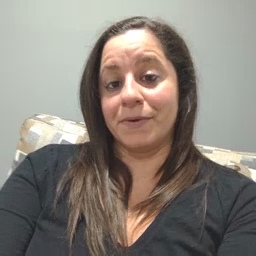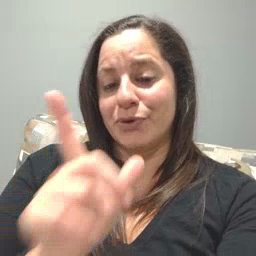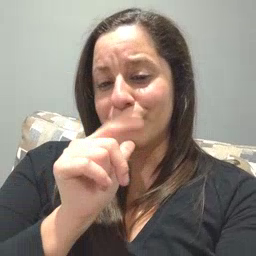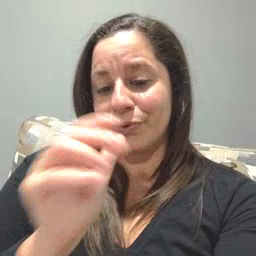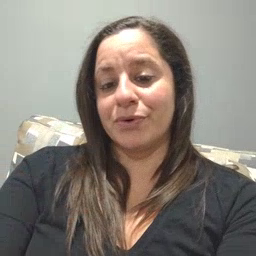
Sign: who